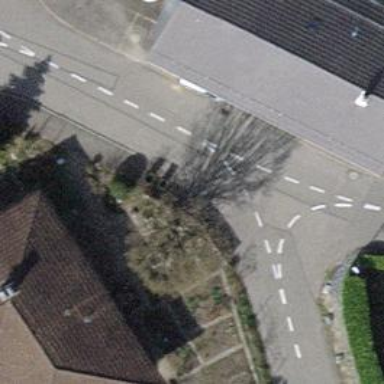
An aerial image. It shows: Kerb serving as barrier.